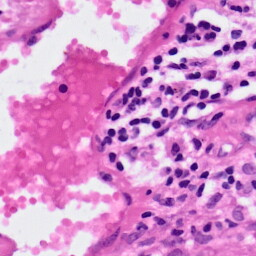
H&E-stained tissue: Lung